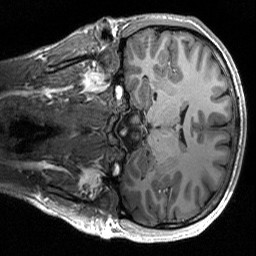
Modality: T1w
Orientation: coronal
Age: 21
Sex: male
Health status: healthy
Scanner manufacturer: siemens
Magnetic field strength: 3 T
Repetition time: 2.53 s
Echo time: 0.00219 s